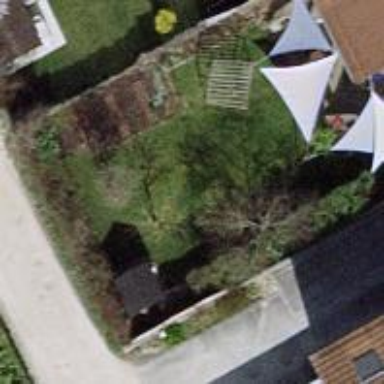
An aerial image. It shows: Garden surrounded by fence.